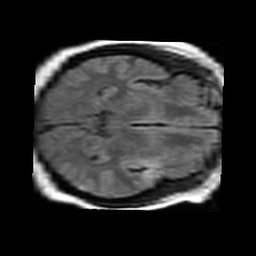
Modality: FLAIR
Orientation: axial
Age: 40
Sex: female
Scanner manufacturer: philips
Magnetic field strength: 1.5 T
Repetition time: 11 s
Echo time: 0.14 s